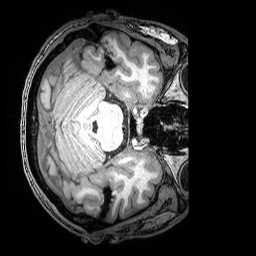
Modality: T1w
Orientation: axial
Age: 28
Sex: male
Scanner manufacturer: siemens
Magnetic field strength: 3 T
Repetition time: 2.53 s
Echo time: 0.00388 s